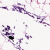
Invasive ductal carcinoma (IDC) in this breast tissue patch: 0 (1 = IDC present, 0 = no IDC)